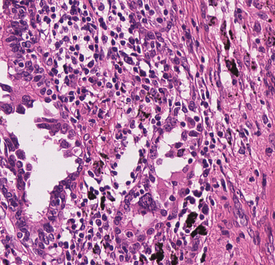
Tumor epithelial tissue: yes
Tumor-associated stroma tissue: yes
Normal tissue: no